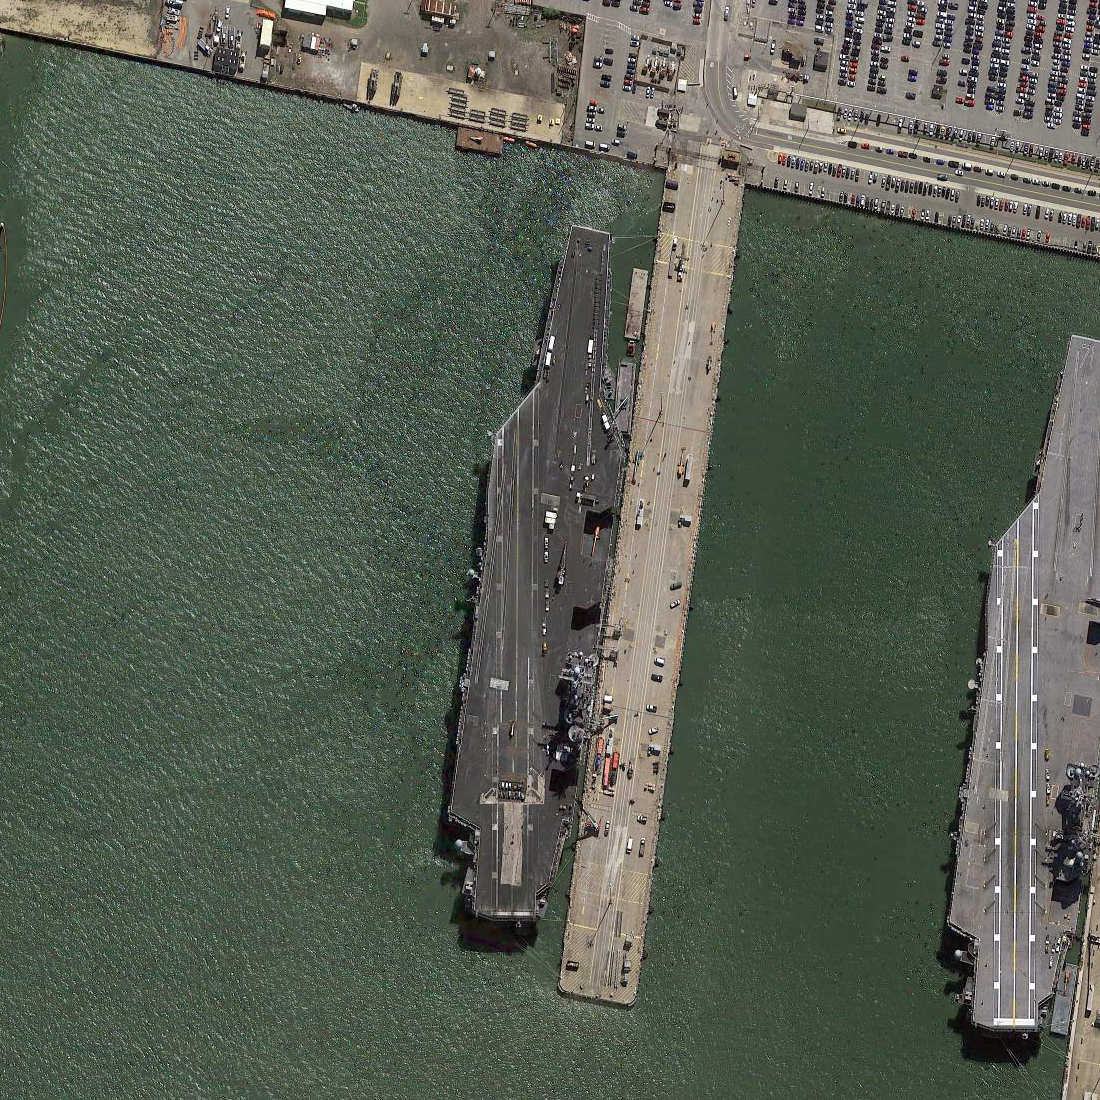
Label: aircraft_carrier